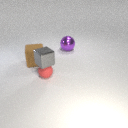
large brown rubber cube in front of large purple metal sphere